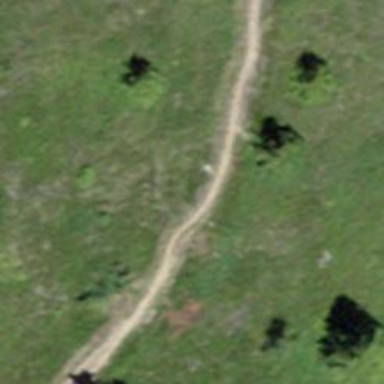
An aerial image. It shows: Path with excellent visibility for trail.